Question: I have many horizontal and vertical lines which make up rectangle such as in this example.

Is there an algorithm or code which can locate every rectangle which does not contain another rectangle. I mean, the largest rectangle in this image is not a rectangle I am looking for because it contains other rectangles inside of it.
The rectangles I am looking for must be empty. I have a list of the starting points and end points of each line like (a,b) to (c,d). I want as a result a list of rectangles (x,y,w,h) or equivalent.
Note that some lines have lines intersecting them at right angles, for example the top line of the widest rectangle in this image is a single line it has an intersecting vertical line going downwards.
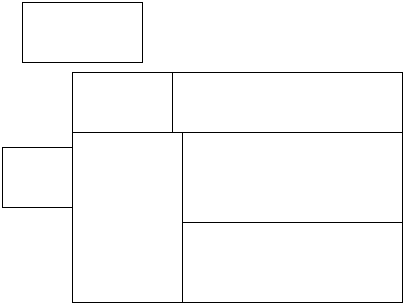
Answer: These kind of questions are largely answered by some standard 'Computational Geometry' algorithms. I can think of a 'vertical sweep line' algorithm for this particular problem.
Assuming a rectangle is represented by a pair of points '(p1, p2)', where 'p1' is the upper left corner and 'p2' is the bottom right corner. And a point has two attributes (can be accessed as 'p.x' and 'p.y').
Here is the algorithm.
1. Sort all the pairs of points - O(n log n)
2. Initialize a list called sweep line status. This will hold all the rectangles that are encountered till now, that are alive. Also initialize another list called event queue that holds upcoming events. This event queue currently holds starting points of all the rectagles.
3. Process the events, start from the first element in the event queue. If the event is a start point, then add that rectangle to sweep line status (in sorted order by y-coordinate) (in O(log n) time) and add its bottom-right point to the event queue at the appropriate position (sorted by the points) (again in O(log n) time). When you add it to sweep line status, you just need to check if this point lies in the rectangle alive just above it in the sweep line status. If it does lie inside, this is not your rectangle, otherwise, add this to your list of required rectangles. If the event is an end point, just remove the correspoinding rectangle from the sweep line status.
Running time (for n rectangles):
- 'O(n log n)'- 'O(n)'- 'O(log n)''event queue''sweep line status''O(n log n)'
Therefore, 'O(n log n)'.
For more details, please refer to <URL>. The above just a simple modification of this.
EDIT:
Just realized that input is in terms of line segments, but since they always form rectangles (according to question), a linear traversal for a pre-process can convert them into the rectangle (pair of points) form.